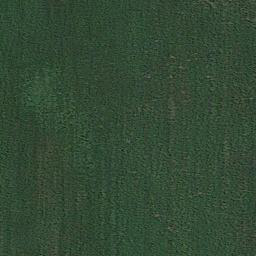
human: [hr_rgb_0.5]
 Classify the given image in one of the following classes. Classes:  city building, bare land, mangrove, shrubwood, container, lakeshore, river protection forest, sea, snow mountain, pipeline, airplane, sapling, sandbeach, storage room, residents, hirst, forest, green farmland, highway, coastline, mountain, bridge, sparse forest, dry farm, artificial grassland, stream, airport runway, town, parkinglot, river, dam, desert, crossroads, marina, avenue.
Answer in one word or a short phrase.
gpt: artificial grassland